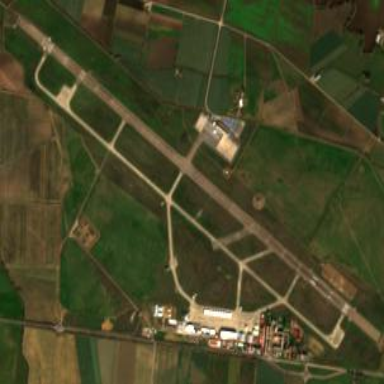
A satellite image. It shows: Military airfield.